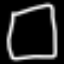
Label: square